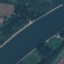
Land use / land cover class: River